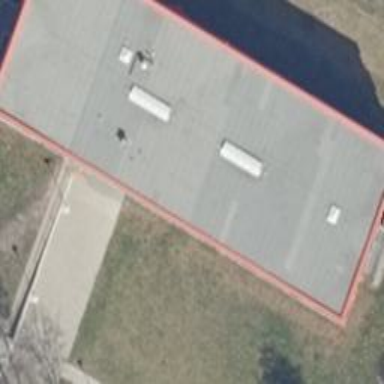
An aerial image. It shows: Red school building with black tar roof.